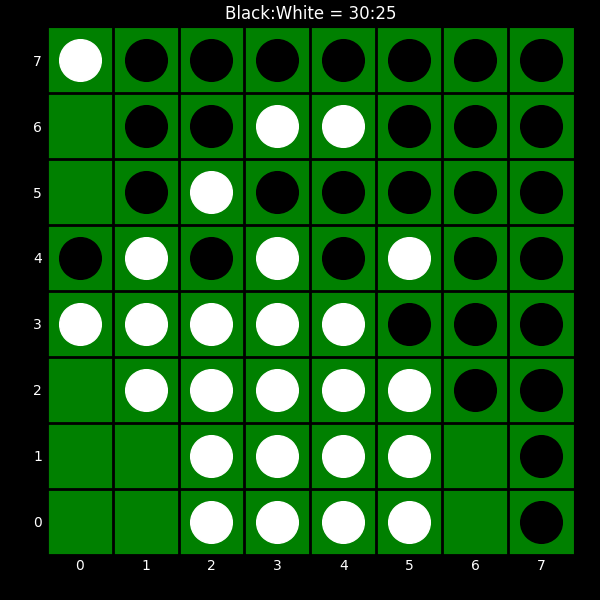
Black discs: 30
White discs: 25